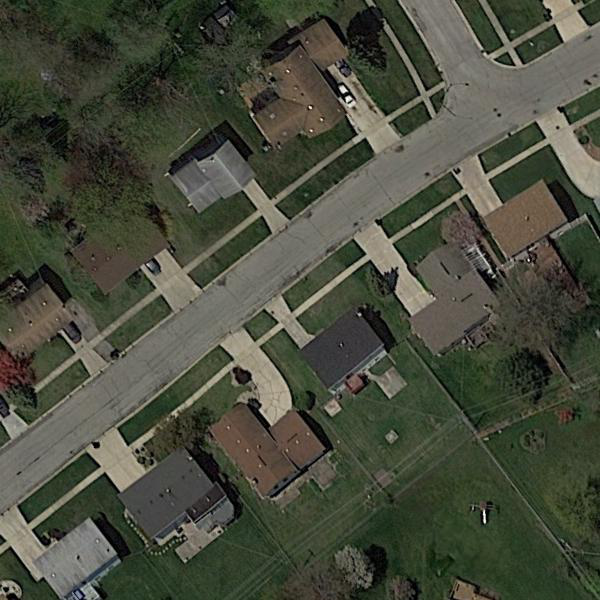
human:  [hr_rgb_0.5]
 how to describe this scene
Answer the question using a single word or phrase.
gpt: medium residential